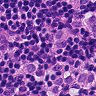
Metastatic tissue present: yes